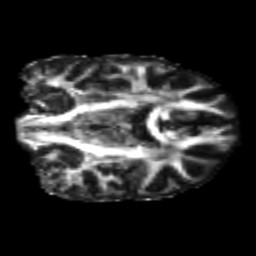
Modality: FA
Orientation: coronal
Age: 24
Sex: male
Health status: healthy
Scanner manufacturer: philips
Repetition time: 7.476 s
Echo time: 0.08753 s